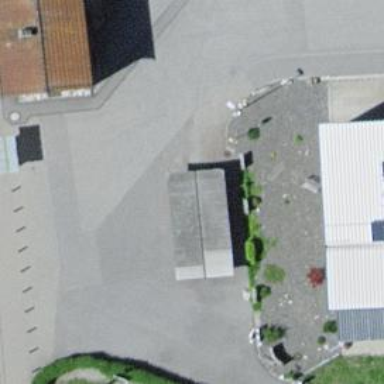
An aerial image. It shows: Bicycle parking facility.